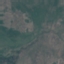
Land use / land cover: HerbaceousVegetation